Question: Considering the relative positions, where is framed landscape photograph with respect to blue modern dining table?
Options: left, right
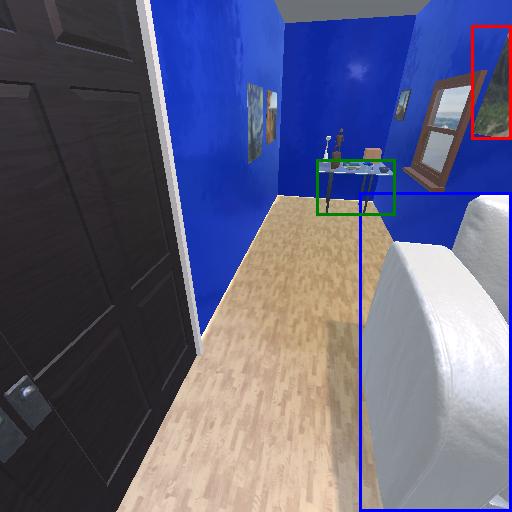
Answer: left